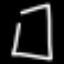
Label: square